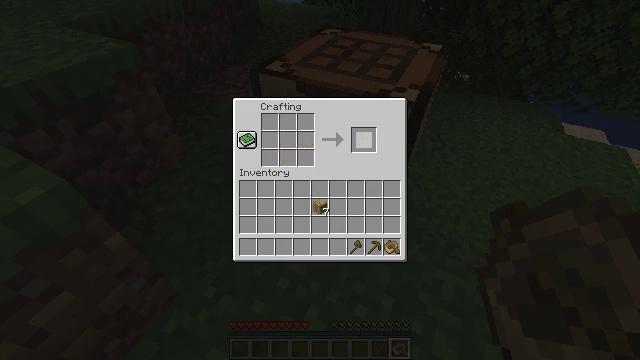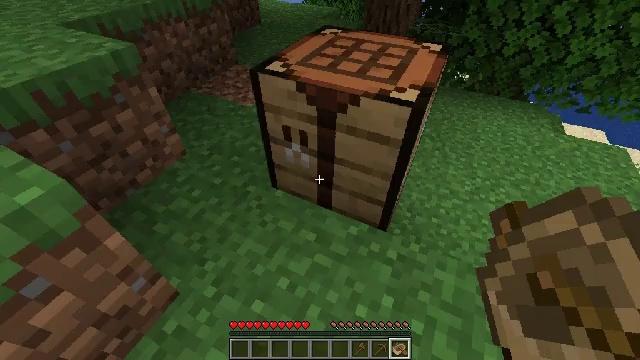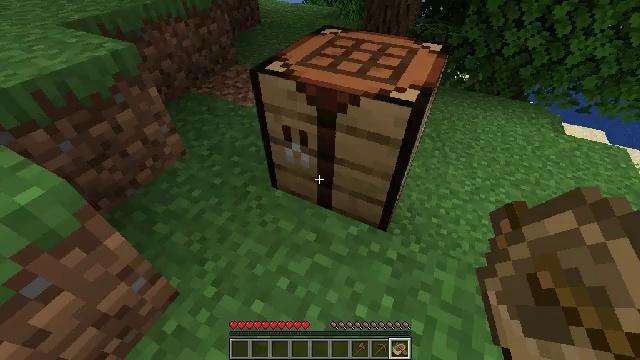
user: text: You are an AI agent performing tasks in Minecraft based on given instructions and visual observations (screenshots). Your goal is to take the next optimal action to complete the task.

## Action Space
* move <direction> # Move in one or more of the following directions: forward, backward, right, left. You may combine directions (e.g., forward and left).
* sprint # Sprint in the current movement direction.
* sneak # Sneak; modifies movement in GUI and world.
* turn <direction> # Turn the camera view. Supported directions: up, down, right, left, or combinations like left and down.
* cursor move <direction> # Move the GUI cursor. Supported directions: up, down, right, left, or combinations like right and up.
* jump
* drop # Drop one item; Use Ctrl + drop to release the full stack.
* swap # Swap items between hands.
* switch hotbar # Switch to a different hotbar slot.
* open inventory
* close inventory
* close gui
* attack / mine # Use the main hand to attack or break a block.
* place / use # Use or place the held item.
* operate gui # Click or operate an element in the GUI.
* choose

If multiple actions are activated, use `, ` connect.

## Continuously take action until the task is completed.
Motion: motion action
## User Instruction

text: Craft a wooden axe with wooden planks and sticks.
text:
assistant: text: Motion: sneak
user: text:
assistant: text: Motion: close gui
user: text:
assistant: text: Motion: open inventory